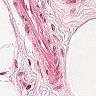
Metastatic tissue present: no